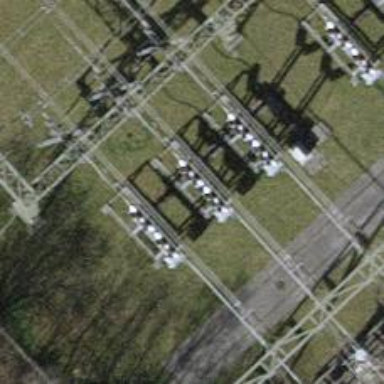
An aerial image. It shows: Insulator used in power equipment.